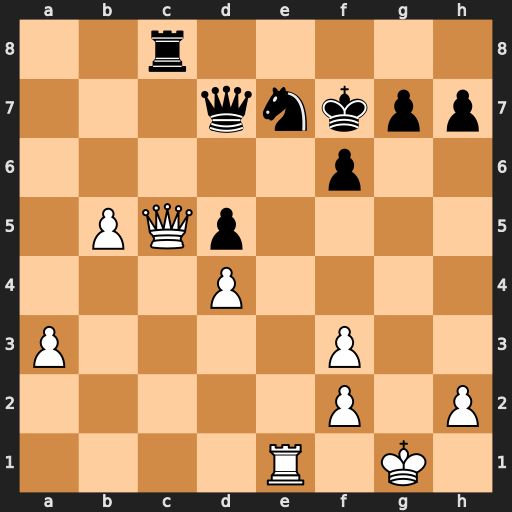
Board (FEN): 2r5/3qnkpp/5p2/1PQp4/3P4/P4P2/5P1P/4R1K1
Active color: w
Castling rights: -
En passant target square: -
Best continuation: Rxe7+ Qxe7 Qxc8